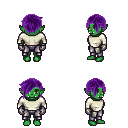
a pixel art fantasy rpg character, female body template, orc, green skin, white long-sleeve shirt, metal pants, purple pixie cut hairstyle, metal gloves, four views (front, back, left, right), 2x2 character sprite sheet, small pixel art, hard edges, no anti-aliasing